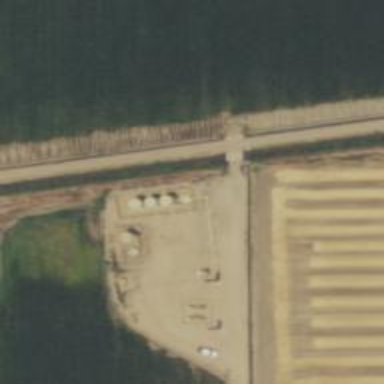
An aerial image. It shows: Storage tank with man-made structure.